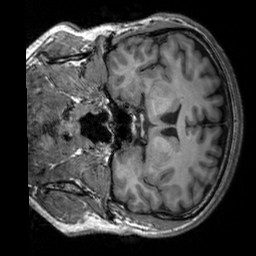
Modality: T1w
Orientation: coronal
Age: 38
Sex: male
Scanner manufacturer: siemens
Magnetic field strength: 3 T
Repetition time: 2.3 s
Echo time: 0.00303 s